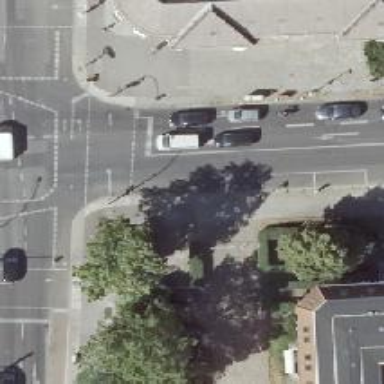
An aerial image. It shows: Road with traffic signals.